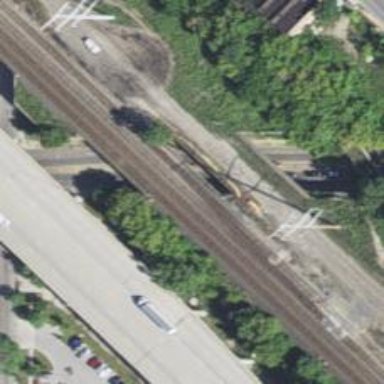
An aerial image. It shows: Railway bridge over siding rail service.